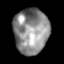
Tissue: skin
Cell type: Epithelial cells
Senescence score: 0.2334
Nuclear area (px): 1546
Mean DAPI intensity: 140.997